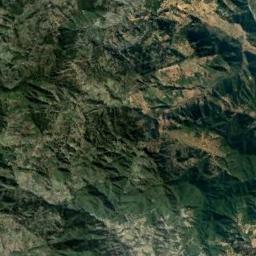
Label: mountain